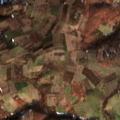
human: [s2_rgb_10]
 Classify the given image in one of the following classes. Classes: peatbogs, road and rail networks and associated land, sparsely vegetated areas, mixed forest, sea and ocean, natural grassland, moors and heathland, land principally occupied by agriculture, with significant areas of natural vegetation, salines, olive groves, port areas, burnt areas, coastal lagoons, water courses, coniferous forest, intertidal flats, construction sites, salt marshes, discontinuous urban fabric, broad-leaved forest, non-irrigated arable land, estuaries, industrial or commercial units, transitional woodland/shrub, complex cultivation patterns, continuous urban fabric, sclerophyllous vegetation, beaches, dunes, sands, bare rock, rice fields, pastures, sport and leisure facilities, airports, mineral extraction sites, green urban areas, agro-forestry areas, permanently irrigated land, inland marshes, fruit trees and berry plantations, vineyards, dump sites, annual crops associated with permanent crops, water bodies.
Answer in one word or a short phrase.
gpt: complex cultivation patterns, land principally occupied by agriculture, with significant areas of natural vegetation, broad-leaved forest